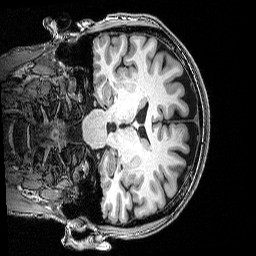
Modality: T1w
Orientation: coronal
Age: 49
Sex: female
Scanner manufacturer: siemens
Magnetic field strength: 3 T
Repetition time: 2.53 s
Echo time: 0.0035 s